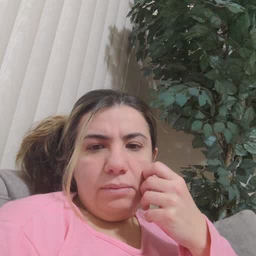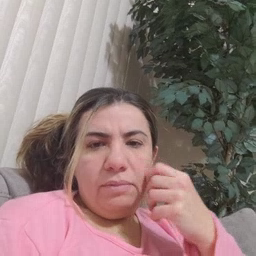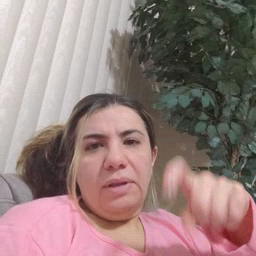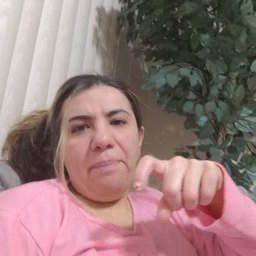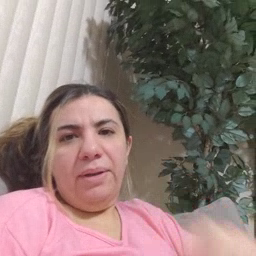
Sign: time